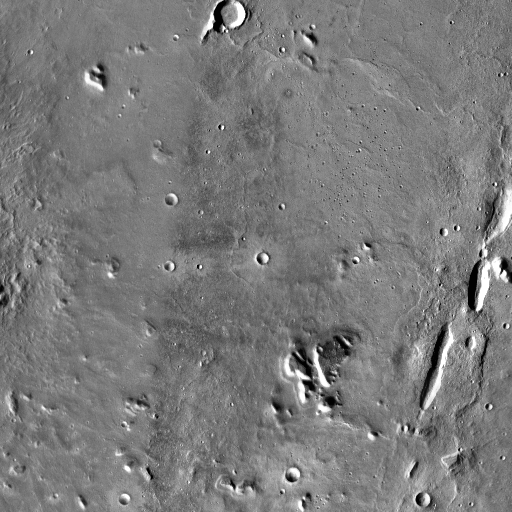
Crater classes present: Background, Other